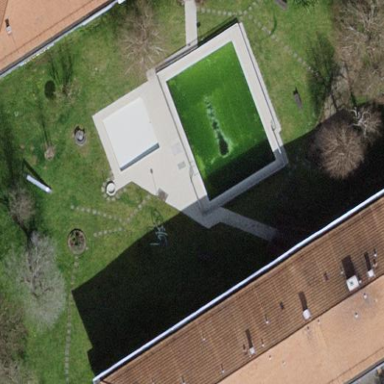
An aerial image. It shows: Swimming pool located in leisure land.